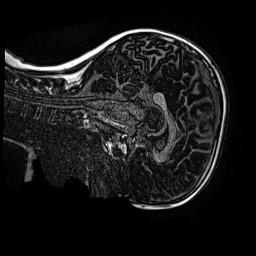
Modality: MP2RAGE
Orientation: sagittal
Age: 11
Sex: female
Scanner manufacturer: siemens
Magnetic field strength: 3 T
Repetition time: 4 s
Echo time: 0.00299 s